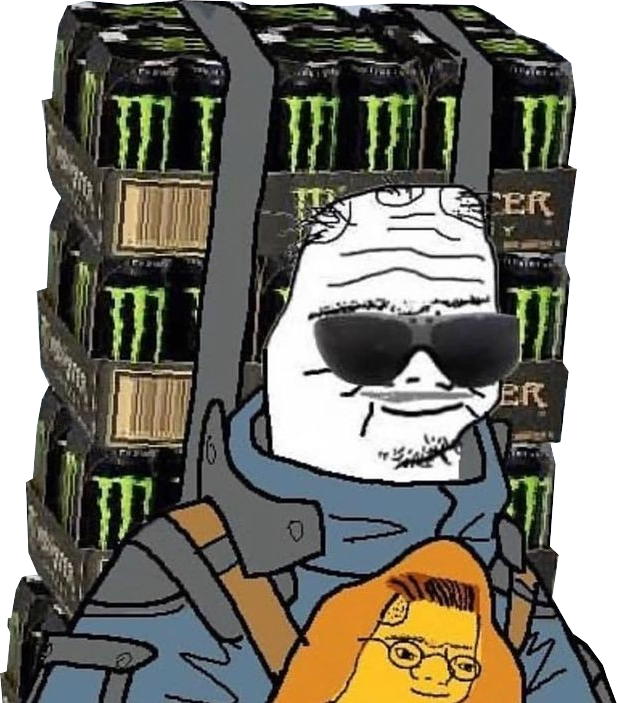
Label: 5_Boomer